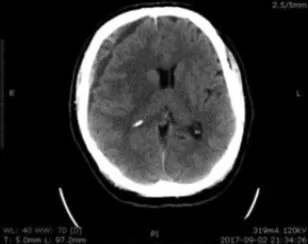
Head CT scan September 2nd, 2017.
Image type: radiology (ct)